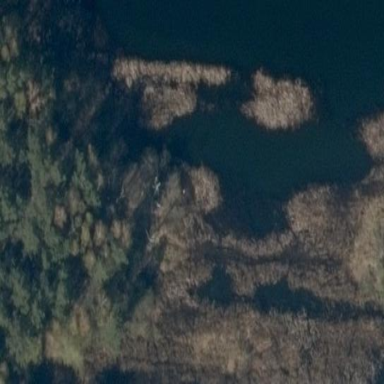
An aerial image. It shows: Wetland area dominated by reedbeds.